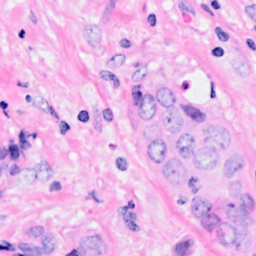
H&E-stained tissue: Breast